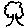
Label: tree